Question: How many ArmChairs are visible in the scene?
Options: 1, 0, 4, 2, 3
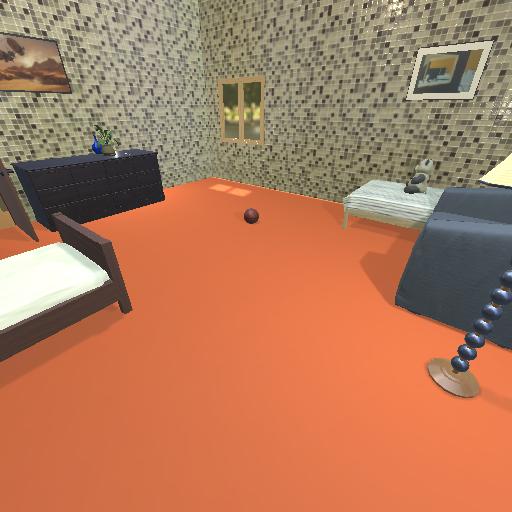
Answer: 1